Interaction volume radius: 5 \u00c5
Interaction volume height: 10 \u00c5
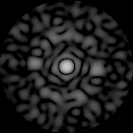
Disorder parameter: 0.7534